Question: What is it called?
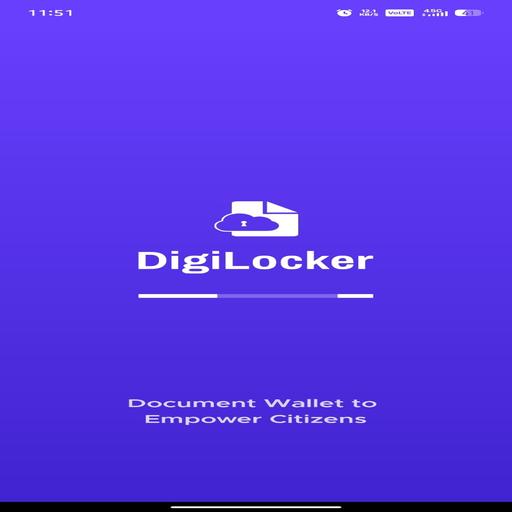
Answer: Document Wallet